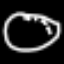
Label: clock